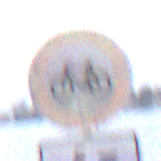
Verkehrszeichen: VerbotRadverkehr
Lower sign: EinspurigeFahrzeugeFrei2
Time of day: MorningAfternoon
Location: Outdoor (Nature)
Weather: Overcast
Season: NotSpecified
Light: Natural